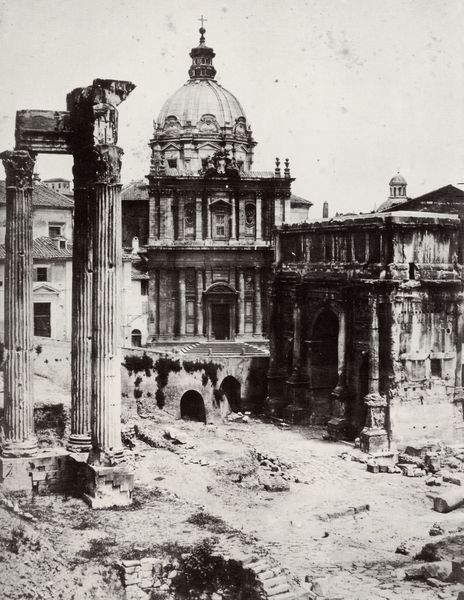
Titel: Die nordwestliche Ecke des Forum Romanum in Rom
Künstler: Italienischer Photograph
Standort: Kopenhagen
Institution: Bibliothek der Kunstakademie
Schlagwörter: himmel, schatten, wasser, weiß, bäume, stadt, ausschnitt, fenster, grau, laterne, licht, marmor, pfeiler, schwarz, straße, säule, säulen, tür, dach, gebäude, haus, schloss, alt, wand, architektur, barock, sockel, spitze, stein, steine, erde, häuser, brücke, busch, gebüsch, kanal, kirche, sonne, sträucher, wege, traurig, schornstein, turm, kanneliert, bogen, fassade, italien, dächer, giebel, mauer, hof, platz, pilaster, kies, rundbogen, schutt, kuppel, krieg, treppe, trümmer, zerstörung, arch, arches, architecture, church, column, columns, corinthian, stairs, white, window, black, old, wall, windows, stufen, podest, tor, foto, fotografie, photographie, bögen, eingang, ruine, antike, kreuz, kuppeln, palast, dom, mauerwerk, rippen, schwarzweiß, ruinen, architrav, kapitelle, rom, kapitell, photo, fragment, gemäuer, portal, sims, kaputt, gesims, quader, mauern, portikus, classical, klassizismus, roman, sky, stone, building, house, griechenland, germany, houses, roof, tower, dreck, zerstört, freitreppe, death, kanneluren, geschosse, baroque, tempel, grass, basis, konvex, mediterran, korinthisch, black and white, fotographie, ruin, ruins, aufnahme, cross, dead, door, forum, forum romanum, kapitel, marble, gebälk, ehrenbogen, triumphbogen, abakus, ancient, bauwerke, superposition, dome, rome, temple, basen, archäologie, gesimse, kolonade, konkarv, basilica, cathedral, square, walls, tambour, spolien, il gesu, bricks, buildings, cupola, facades, front, place, irche, ausgrabung, lines, war, home, innehof, crucifix, towel, vegetation, spire, steeple, pillar, tod, befund, moss, stones, obelisk, barocl, photograph, broken, europe, hazs, kannellur, titusbogen, sickel, powder, augustusbogen, baureste, bombenschaden, forumsplatz, kriegsschaden, bomb, rubble, florence, destruction, destroyed, pillars, straight, worship, crux, world war, triumphal arch, abandoned, trist, santa maria del angeli, arhitecture, antics, cupol, pollars, wwii, dresden, ruines, uins, reliefs, #podest, bombardment, romanum, titus, zerbombt, <foto